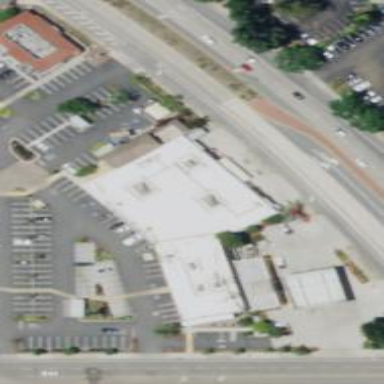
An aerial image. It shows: Pharmacy building providing healthcare services.